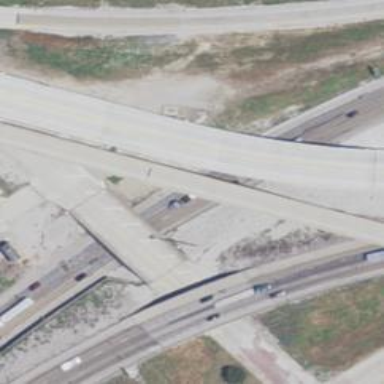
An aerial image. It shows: Primary highway bridge over expressway.